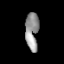
Tissue: lung
Cell type: Endothelial cells
Senescence score: 0.1883
Nuclear area (px): 478
Mean DAPI intensity: 152.038